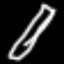
Label: pencil